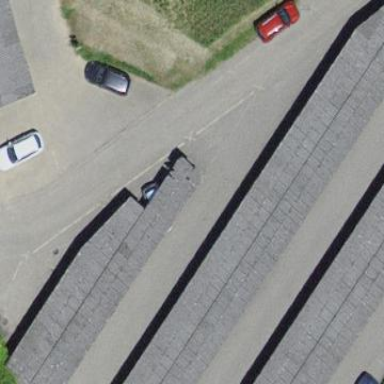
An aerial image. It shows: Flat roof on building.